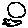
Label: moon